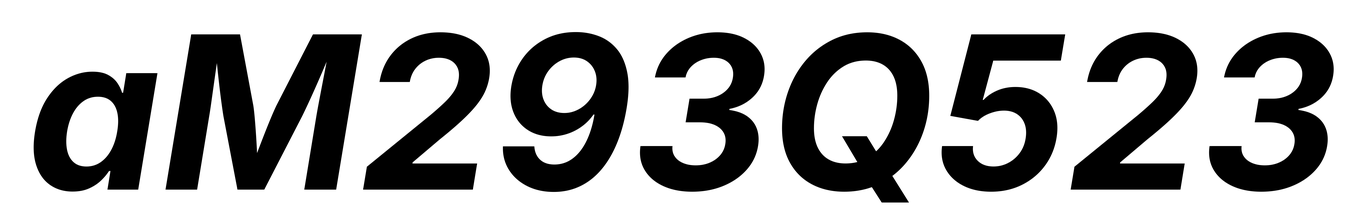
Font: Inter-Italic_Bold_Italic